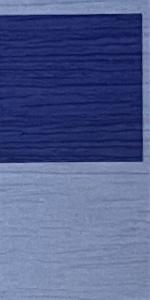
Label: Empty